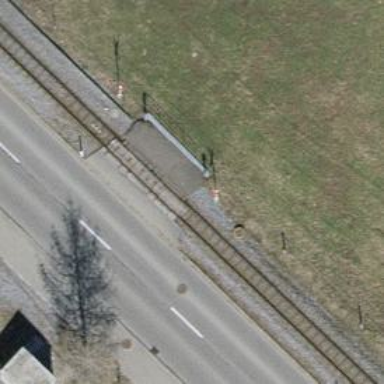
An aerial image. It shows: Well-maintained track road of grade 1.